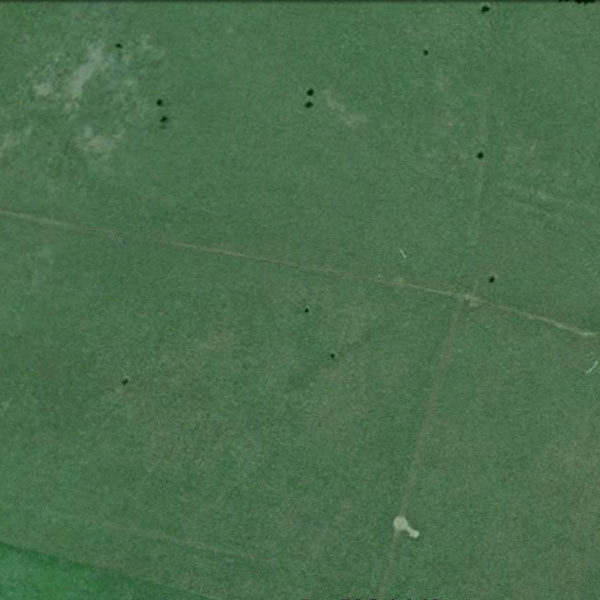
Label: Meadow